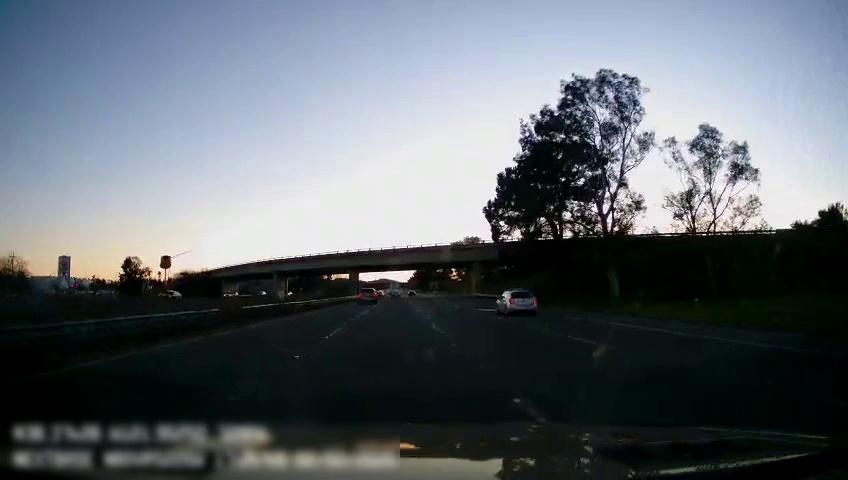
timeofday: Dusk/Dawn/Twilight
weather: Cloudy
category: Drivable Space
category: Vehicles | Car
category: Vehicles | Car
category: Vehicles | Car
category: Vehicles | SUV
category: Vehicles | SUV
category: Lanes | Alternate Lane
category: Lanes | Current Lane
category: Lanes | Current Lane
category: Lanes | Alternate Lane
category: Lanes | Alternate Lane